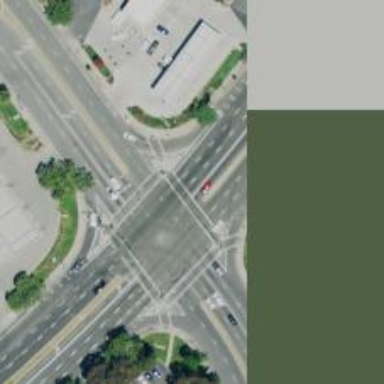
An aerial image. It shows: Solid stop line on the road.